Current action and preconditions to check: path_clear

Your task: For each precondition in the list above, predict whether it will hold at this action.

Consider the current scene as observed from the mobile robot's camera, and analyze the predicted future states of all dynamic agents (e.g., people, animals, vehicles, or any moving entities) within the NEXT SECOND.

IMPORTANT: Only answer "very likely" if you are absolutely certain—based on strong, clear evidence—that a dynamic agent will violate the precondition in the predicted future state. Do NOT answer "very likely" for unlikely, ambiguous, or low-probability risks.

Ask yourself for each precondition: Is there a high probability, with clear and convincing evidence, that the predicted future states of any dynamic agent will interfere with the predicted future state of the currently executing action within the NEXT SECOND, causing that precondition to fail?

Assess the risk level based on these predictions. Use "likely" or "very likely" if motions create a clear risk of interference.

Use "neutral" or "improbable" if agents are nearby but their predicted paths are clearly diverging or non-conflicting.

Failure Risk Categories: "very improbable", "improbable", "neutral", "likely", "very likely"

Answer Format: Output ONLY the probability_of_failure value from these categories: "very improbable", "improbable", "neutral", "likely", "very likely"

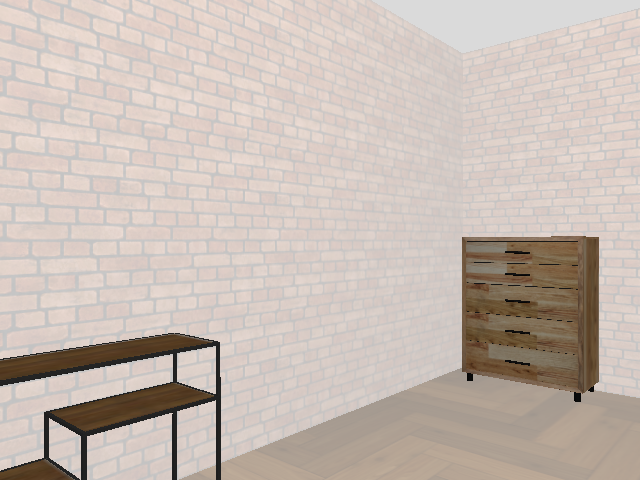

Answer: very improbable